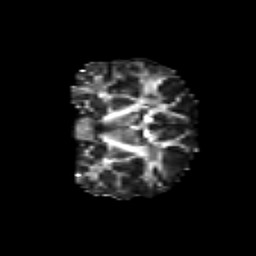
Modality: FA
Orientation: coronal
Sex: male
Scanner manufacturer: siemens
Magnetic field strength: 3 T
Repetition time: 5 s
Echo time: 0.071 s